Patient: sex M, age 71
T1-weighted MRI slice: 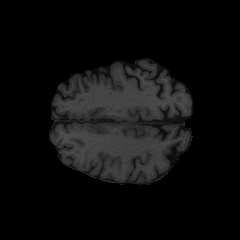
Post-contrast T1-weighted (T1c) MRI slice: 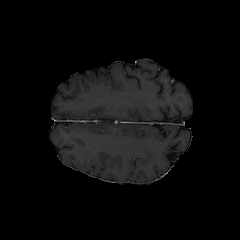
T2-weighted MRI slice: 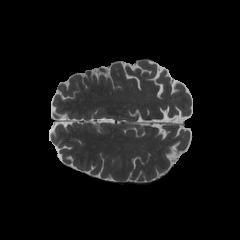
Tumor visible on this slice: no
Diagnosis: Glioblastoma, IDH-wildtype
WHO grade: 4